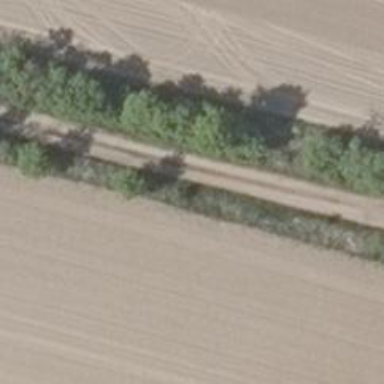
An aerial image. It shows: Gravel track with grade 2 quality.